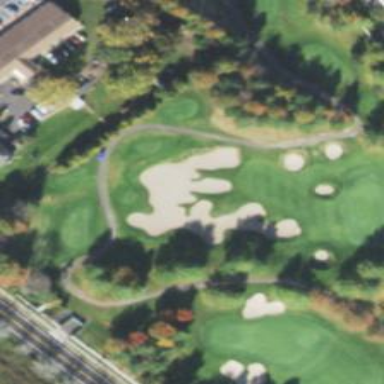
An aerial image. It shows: Sand bunker on golf course.